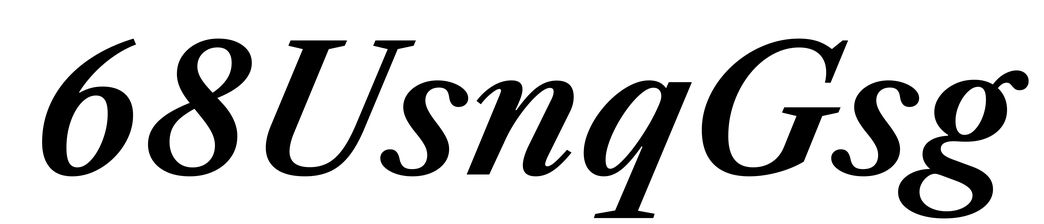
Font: LibreCaslonText-Italic_SemiBold_Italic